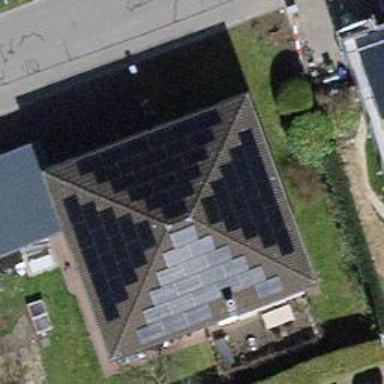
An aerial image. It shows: Solar power generator using photovoltaic method with solar photovoltaic panel types.